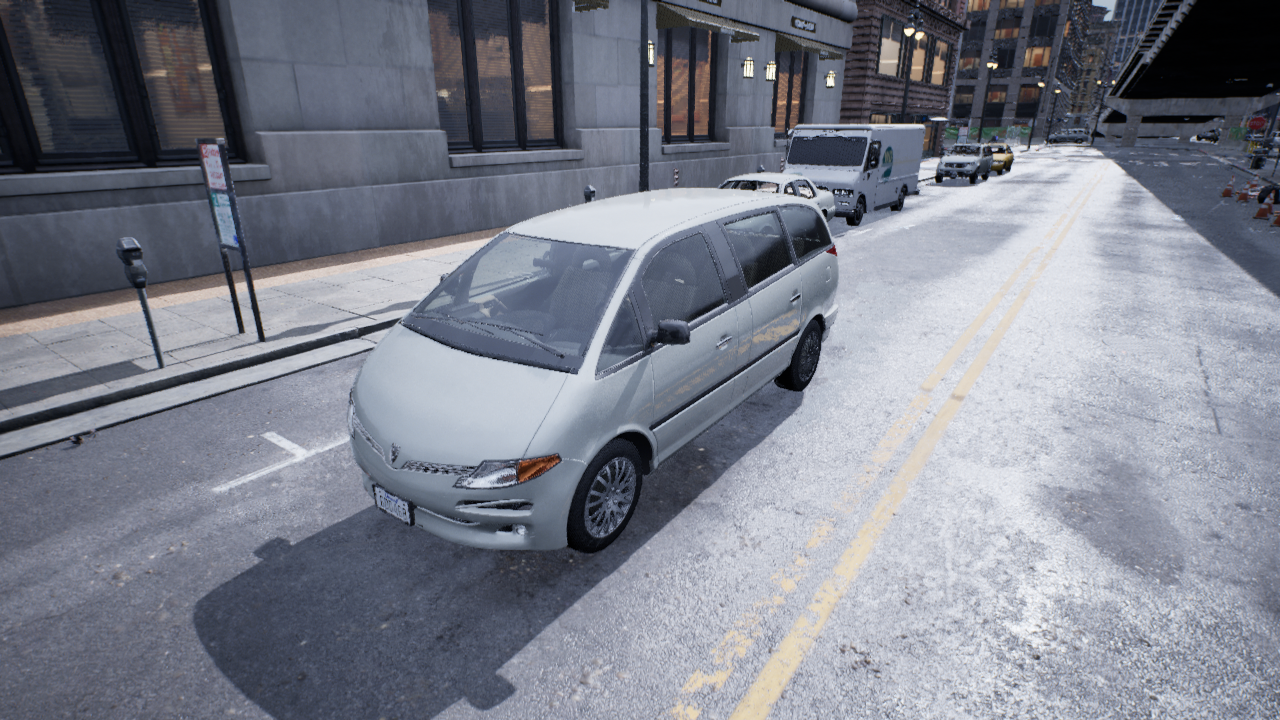
Venue: downtown
Lighting: overcast
Vehicle rig: minivan